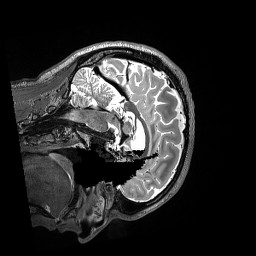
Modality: T2w
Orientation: sagittal
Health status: healthy
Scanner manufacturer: siemens
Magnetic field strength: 3 T
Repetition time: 3.2 s
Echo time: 0.563 s